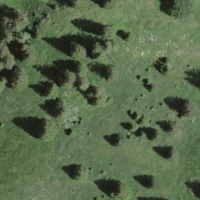
EUNIS habitat code: 45
Species observed at this site:
Noccaea caerulescens